Field crop: tomato
Growth stage: 1
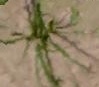
Species: cyperus